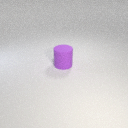
large purple rubber cylinder